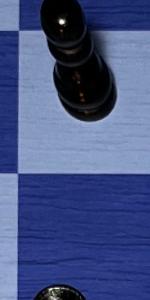
Label: Empty